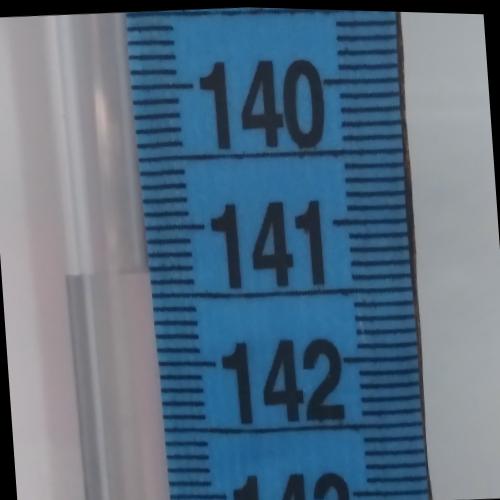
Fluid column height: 141.3 cm